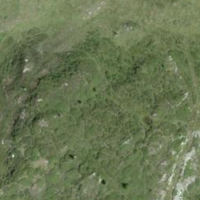
EUNIS habitat code: 26
Species observed at this site:
Monticola saxatilis